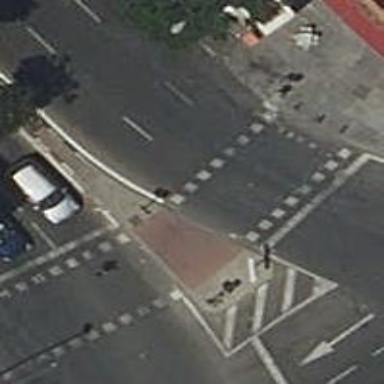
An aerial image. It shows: Asphalt footway with crossing controlled by traffic signals.